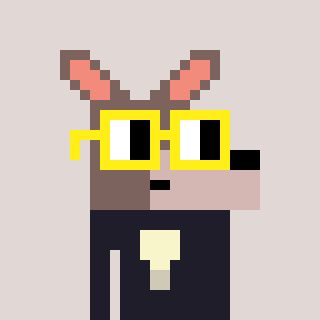
a pixel art character with square yellow glasses, a kangaroo-shaped head and a grayscale-colored body on a warm background